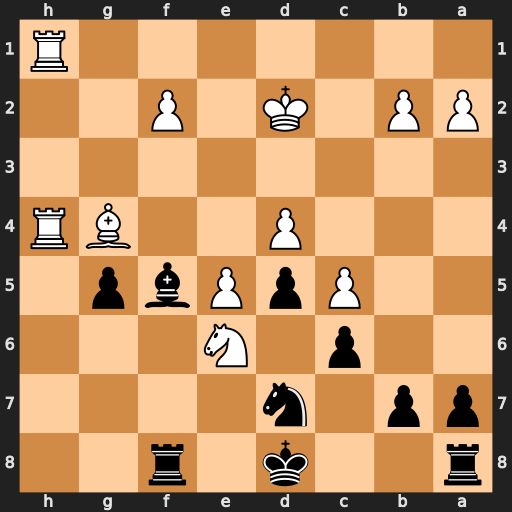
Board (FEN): r2k1r2/pp1n4/2p1N3/2PpPbp1/3P2BR/8/PP1K1P2/7R
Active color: b
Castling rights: -
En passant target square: -
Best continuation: Bxe6 Bxe6 gxh4